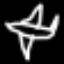
Label: airplane